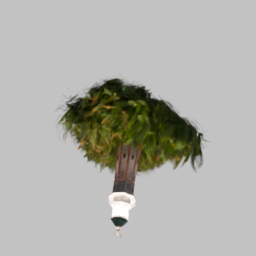
Label: architecture